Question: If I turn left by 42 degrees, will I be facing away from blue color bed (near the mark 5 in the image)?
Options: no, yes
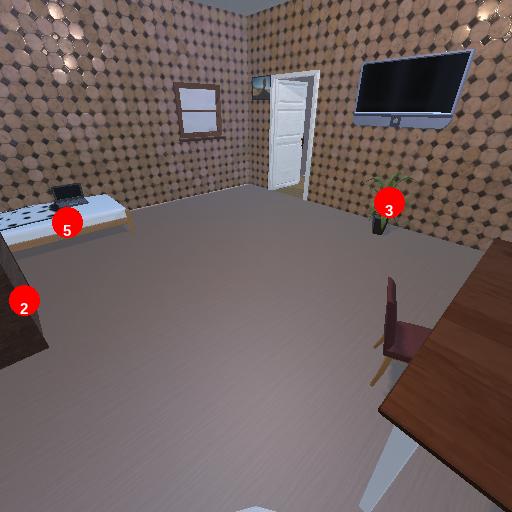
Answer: no